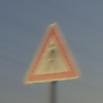
Verkehrszeichen: FussgaengerRechts
Umgebung: Outdoor, Nature
Tageszeit: Dawn
Wetter: Clear
Licht: Natural
Jahreszeit: NotSpecified
Kontrast: LowContrast